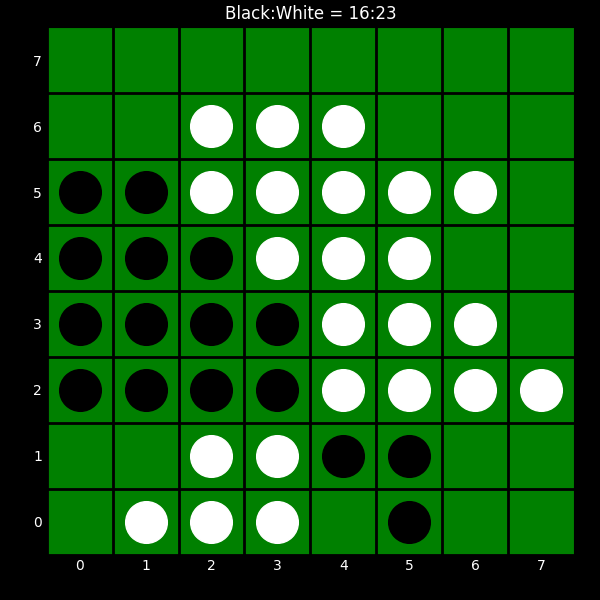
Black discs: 16
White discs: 23